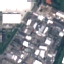
Label: Industrial